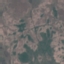
Land use / land cover: HerbaceousVegetation